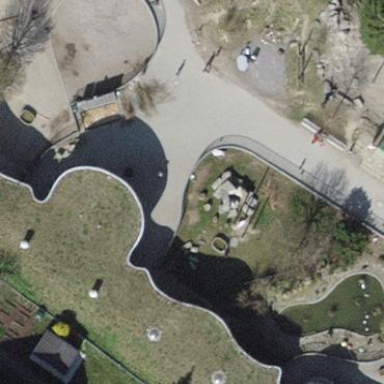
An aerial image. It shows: Enclosure in the zoo.